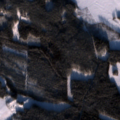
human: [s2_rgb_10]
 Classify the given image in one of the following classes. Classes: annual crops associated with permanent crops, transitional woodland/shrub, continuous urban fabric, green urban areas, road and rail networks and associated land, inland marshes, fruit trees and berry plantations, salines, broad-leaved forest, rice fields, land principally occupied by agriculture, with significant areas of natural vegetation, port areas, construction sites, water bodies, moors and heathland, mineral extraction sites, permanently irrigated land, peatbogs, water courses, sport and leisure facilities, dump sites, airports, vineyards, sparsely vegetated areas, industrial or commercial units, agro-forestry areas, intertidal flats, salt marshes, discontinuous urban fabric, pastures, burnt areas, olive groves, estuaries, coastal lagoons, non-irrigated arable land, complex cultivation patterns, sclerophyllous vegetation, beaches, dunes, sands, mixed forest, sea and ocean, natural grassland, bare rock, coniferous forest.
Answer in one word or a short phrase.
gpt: non-irrigated arable land, land principally occupied by agriculture, with significant areas of natural vegetation, coniferous forest, mixed forest